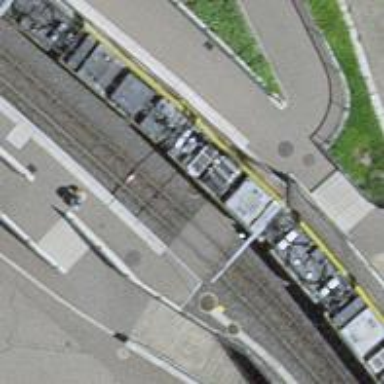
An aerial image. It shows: Unmarked railway crossing.